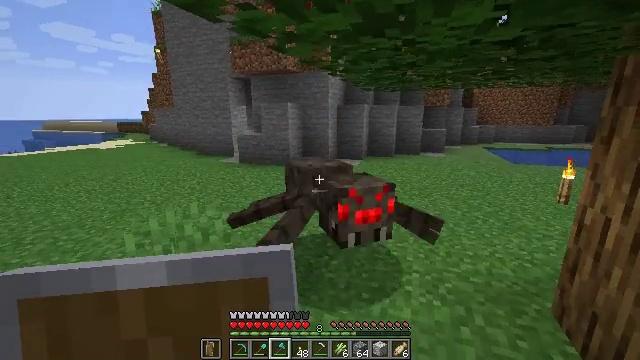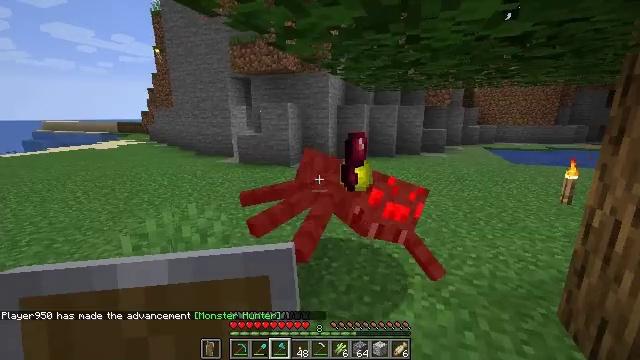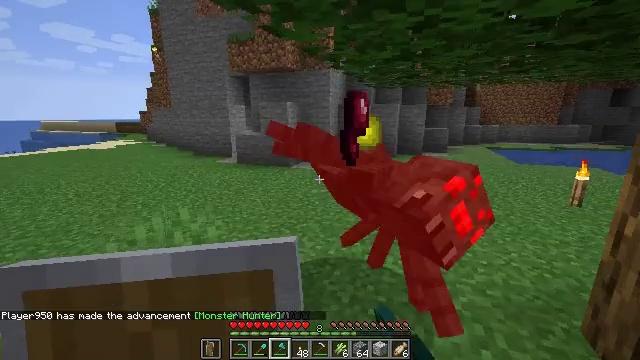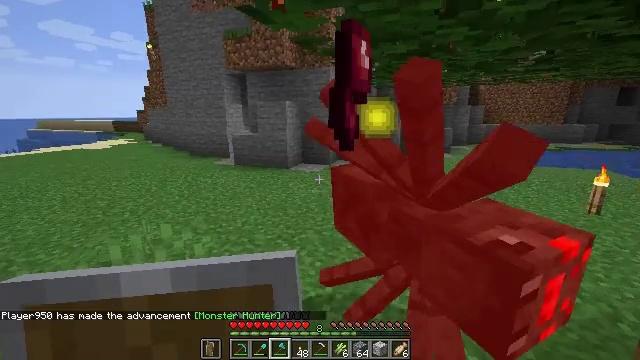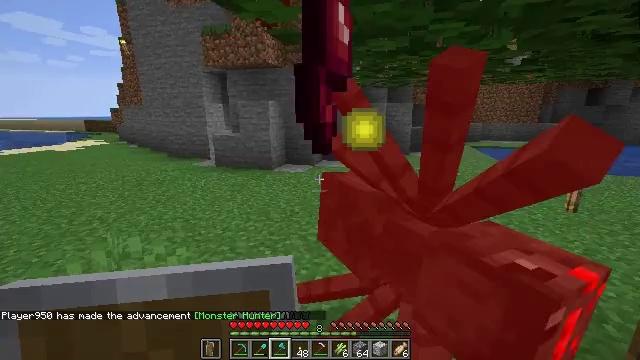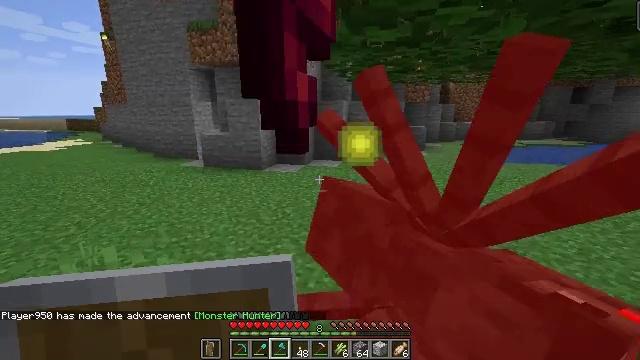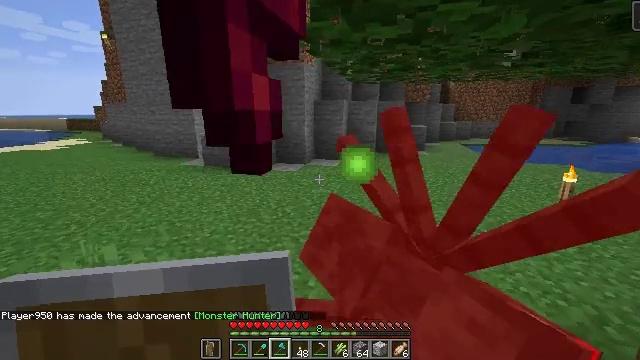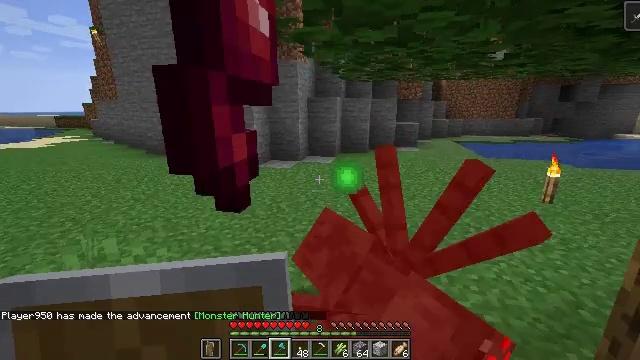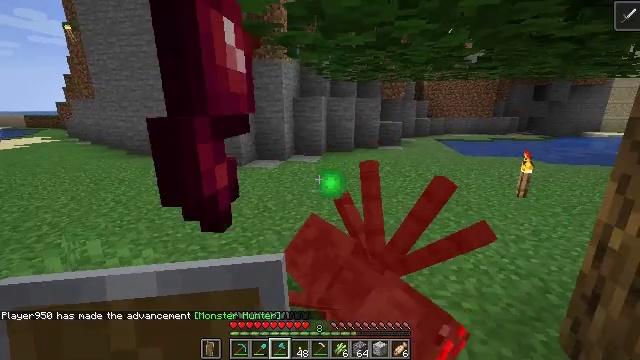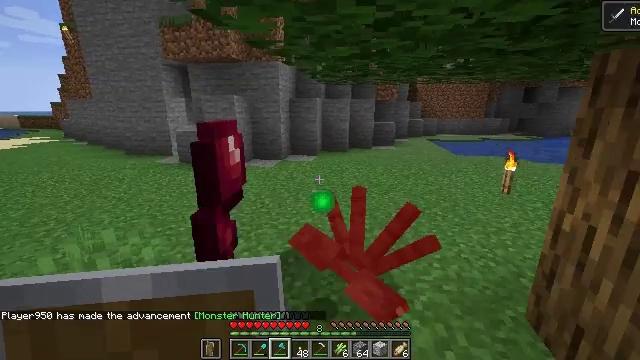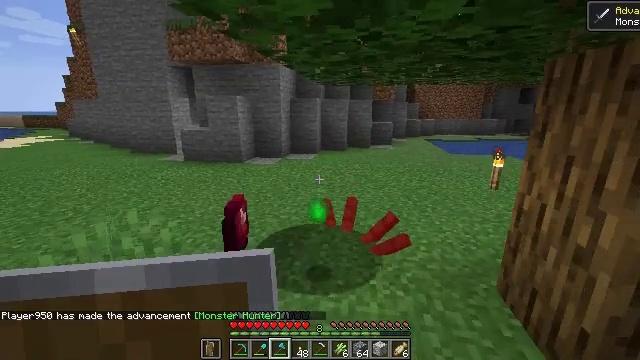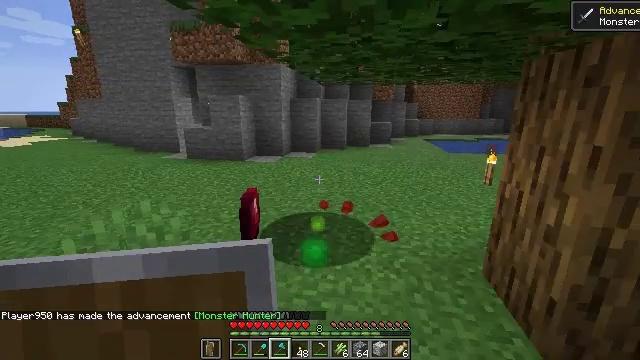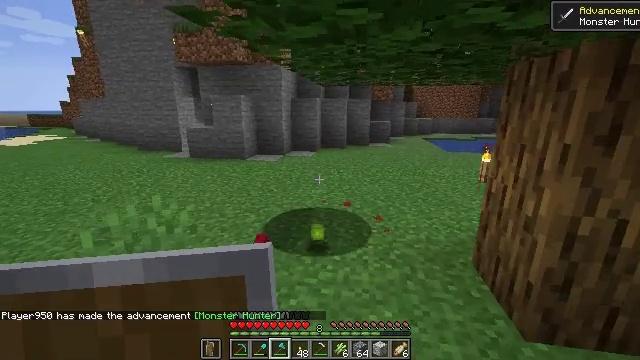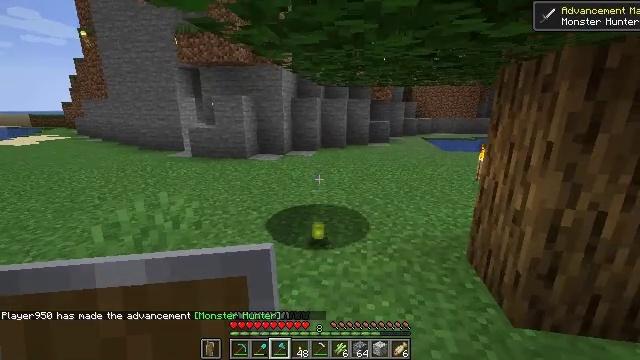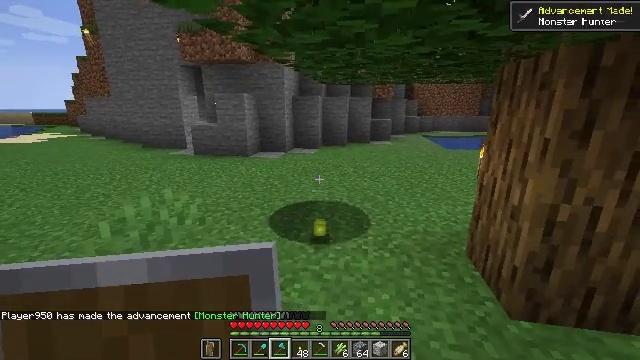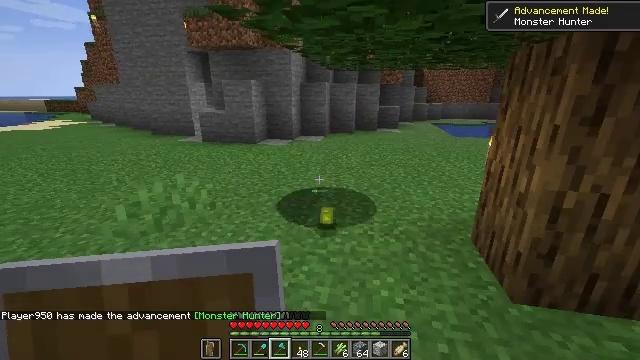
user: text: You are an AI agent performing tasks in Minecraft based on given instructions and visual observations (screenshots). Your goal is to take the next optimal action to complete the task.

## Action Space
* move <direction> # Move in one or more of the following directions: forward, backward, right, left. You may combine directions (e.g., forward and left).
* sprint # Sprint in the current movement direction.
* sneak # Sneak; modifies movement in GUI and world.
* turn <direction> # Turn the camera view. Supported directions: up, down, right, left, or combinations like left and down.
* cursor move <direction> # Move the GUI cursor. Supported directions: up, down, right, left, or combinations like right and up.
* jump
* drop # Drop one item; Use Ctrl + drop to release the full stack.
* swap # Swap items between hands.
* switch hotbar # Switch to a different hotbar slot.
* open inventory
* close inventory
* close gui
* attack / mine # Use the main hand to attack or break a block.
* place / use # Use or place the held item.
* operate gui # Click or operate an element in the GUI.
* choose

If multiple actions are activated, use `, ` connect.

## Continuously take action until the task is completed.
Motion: motion action
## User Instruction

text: Collect wheat crops.
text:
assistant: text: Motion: move forward, attack / mine
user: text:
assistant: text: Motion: move forward, attack / mine
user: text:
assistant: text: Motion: move forward, attack / mine
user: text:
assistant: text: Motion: move forward, turn right
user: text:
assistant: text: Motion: turn right, attack / mine
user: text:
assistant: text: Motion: move back, attack / mine
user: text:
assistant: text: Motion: move back, turn right, attack / mine
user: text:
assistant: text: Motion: move back, turn right
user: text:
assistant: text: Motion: move back
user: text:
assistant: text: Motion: move back, attack / mine
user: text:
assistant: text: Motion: move back, attack / mine
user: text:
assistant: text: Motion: move back, attack / mine
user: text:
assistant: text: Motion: no_op
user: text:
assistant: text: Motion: no_op
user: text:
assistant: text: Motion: turn left and down
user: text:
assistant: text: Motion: turn left and down
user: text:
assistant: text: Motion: move forward, turn down
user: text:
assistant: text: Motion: move forward
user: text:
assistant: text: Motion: move forward
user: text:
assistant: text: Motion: move forward
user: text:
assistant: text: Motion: move forward
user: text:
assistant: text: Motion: move forward
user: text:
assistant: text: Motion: move forward, turn left and up
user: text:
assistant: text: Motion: move forward and move right, turn left and up
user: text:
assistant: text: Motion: move forward and move right, turn left and up
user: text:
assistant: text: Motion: move forward and move right, turn left and up
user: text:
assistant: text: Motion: move forward and move right, turn left and up
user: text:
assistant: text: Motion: move forward and move right, turn left
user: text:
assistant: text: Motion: move forward and move right
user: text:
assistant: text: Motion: move forward and move right